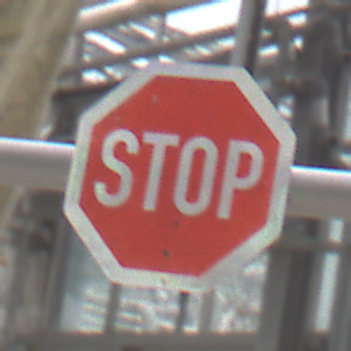
Verkehrszeichen: Stop
Umgebung: Roofed, Special
Tageszeit: Midday
Wetter: Overcast
Licht: Natural
Jahreszeit: NotSpecified
Kontrast: LowContrast